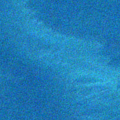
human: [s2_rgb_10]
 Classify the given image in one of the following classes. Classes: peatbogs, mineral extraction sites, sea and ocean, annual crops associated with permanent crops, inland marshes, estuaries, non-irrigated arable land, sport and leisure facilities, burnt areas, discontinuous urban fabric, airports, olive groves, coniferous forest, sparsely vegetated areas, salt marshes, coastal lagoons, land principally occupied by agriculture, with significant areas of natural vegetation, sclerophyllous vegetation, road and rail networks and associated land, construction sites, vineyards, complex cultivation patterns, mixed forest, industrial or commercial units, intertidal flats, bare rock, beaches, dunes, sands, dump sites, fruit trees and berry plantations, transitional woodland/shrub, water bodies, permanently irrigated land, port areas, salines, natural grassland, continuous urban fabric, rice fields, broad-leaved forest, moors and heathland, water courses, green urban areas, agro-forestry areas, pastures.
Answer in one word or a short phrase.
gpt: sea and ocean